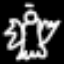
Label: angel